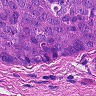
Metastatic tissue present: yes